Field crop: maize
Growth stage: 1
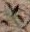
Species: atriplex